Field crop: maize
Growth stage: 2
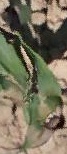
Species: maize